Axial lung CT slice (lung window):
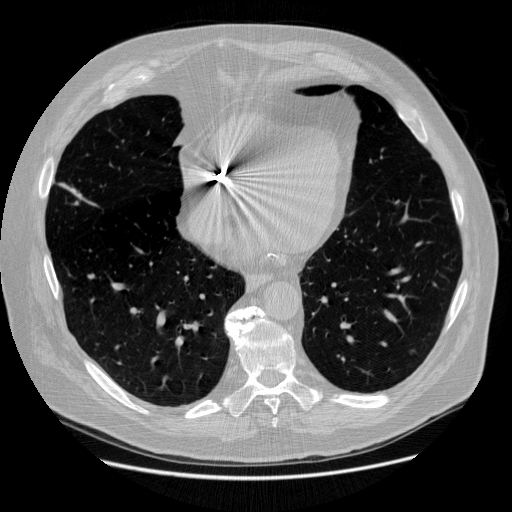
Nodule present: no